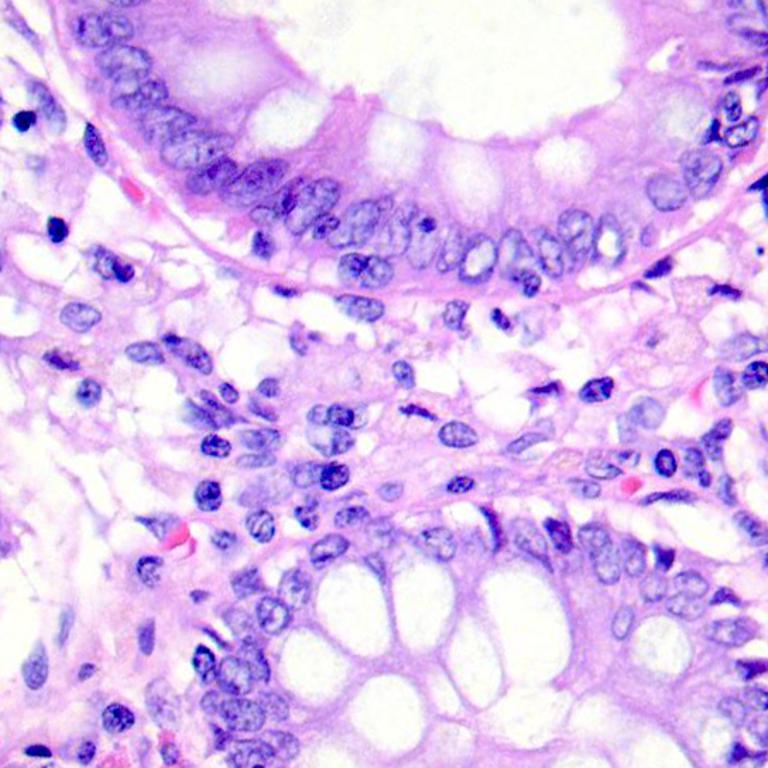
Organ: colon
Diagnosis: benign